Field crop: tomato
Growth stage: 1
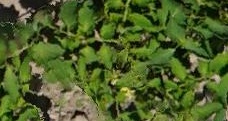
Species: tomato